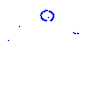
Particle: pion